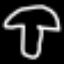
Label: mushroom